Interaction volume radius: 10 \u00c5
Interaction volume height: 15 \u00c5
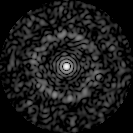
Disorder parameter: 0.82